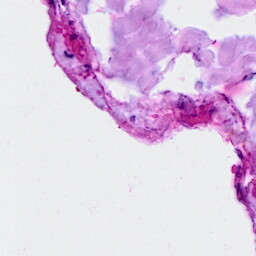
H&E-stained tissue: Breast